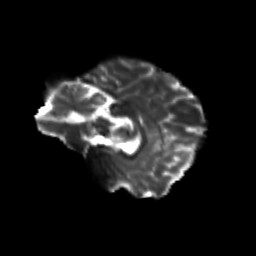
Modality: T2w
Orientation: sagittal
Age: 28
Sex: female
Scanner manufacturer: siemens
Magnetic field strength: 3 T
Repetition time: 3.5 s
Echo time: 0.125 s